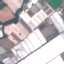
Land use / land cover: Industrial